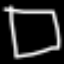
Label: square